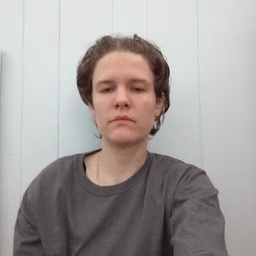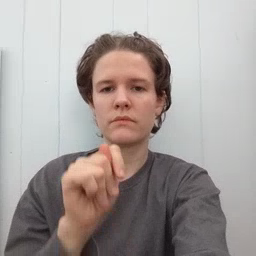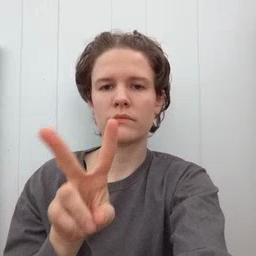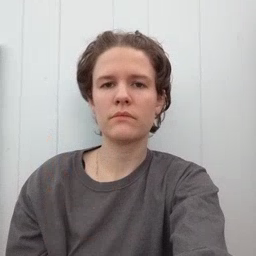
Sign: TV